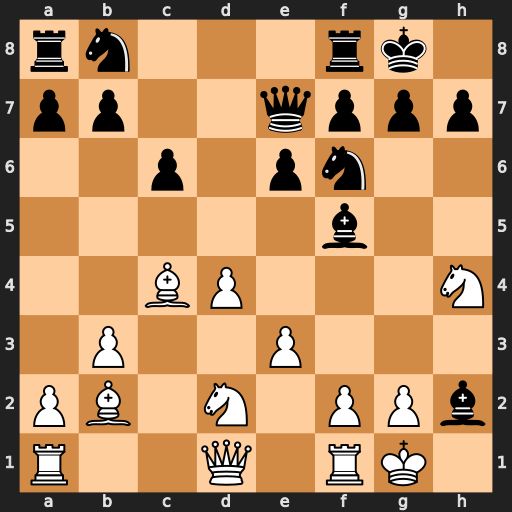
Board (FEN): rn3rk1/pp2qppp/2p1pn2/5b2/2BP3N/1P2P3/PB1N1PPb/R2Q1RK1
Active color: w
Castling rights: -
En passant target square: -
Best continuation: Kxh2 Ng4+ Kg3